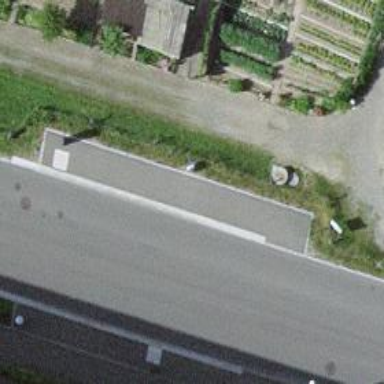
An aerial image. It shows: Bus stop with platform for public transport.